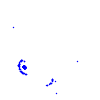
Particle: pion